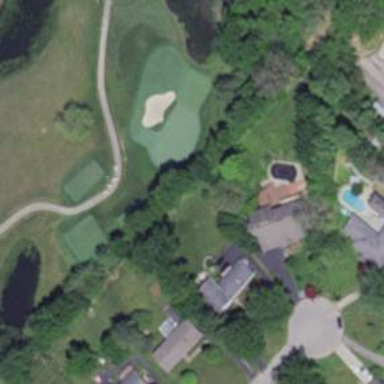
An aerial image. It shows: Golf hole.